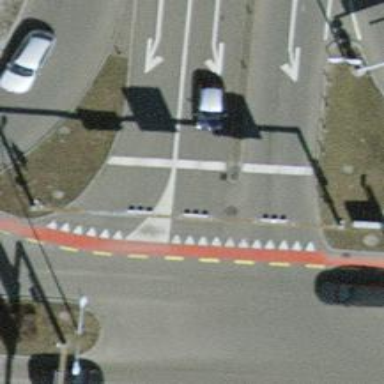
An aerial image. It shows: Road with traffic signals.